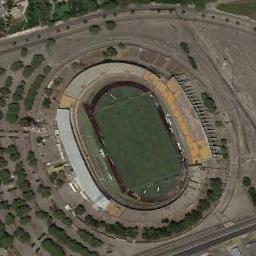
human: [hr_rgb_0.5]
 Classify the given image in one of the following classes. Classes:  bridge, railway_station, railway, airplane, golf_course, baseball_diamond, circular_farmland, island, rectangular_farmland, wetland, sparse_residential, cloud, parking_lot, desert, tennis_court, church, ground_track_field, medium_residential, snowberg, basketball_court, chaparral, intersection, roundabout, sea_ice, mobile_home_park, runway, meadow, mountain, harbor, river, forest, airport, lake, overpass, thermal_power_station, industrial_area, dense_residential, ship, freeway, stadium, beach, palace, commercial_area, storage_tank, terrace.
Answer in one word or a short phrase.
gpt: stadium